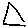
Label: triangle